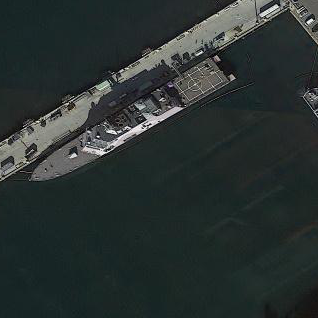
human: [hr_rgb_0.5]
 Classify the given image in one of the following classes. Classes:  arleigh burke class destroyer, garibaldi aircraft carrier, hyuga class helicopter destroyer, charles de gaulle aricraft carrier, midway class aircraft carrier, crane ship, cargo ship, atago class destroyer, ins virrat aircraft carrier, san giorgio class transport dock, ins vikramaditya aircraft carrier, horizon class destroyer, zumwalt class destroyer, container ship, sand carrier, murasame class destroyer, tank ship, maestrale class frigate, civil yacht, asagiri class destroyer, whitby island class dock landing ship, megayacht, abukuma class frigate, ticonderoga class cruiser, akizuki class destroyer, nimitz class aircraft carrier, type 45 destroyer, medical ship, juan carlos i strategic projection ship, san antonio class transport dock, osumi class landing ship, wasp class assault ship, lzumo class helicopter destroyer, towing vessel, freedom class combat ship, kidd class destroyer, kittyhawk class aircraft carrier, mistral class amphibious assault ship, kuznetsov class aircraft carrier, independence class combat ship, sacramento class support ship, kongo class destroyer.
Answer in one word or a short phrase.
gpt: Freedom class combat ship